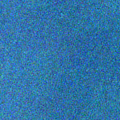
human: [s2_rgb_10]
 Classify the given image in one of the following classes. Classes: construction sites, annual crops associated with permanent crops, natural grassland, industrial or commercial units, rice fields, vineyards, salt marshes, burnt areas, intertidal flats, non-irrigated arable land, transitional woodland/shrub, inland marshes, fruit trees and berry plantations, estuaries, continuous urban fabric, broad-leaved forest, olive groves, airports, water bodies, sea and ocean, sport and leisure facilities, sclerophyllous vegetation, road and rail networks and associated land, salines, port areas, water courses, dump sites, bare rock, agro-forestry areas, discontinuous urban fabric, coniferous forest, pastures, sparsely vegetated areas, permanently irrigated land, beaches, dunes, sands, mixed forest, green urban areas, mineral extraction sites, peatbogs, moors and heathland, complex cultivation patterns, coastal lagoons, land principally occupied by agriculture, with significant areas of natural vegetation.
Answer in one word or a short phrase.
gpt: sea and ocean